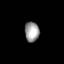
Tissue: lung
Cell type: Endothelial cells
Senescence score: 0.5748
Nuclear area (px): 285
Mean DAPI intensity: 155.512